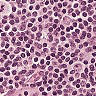
Metastatic tissue present: no